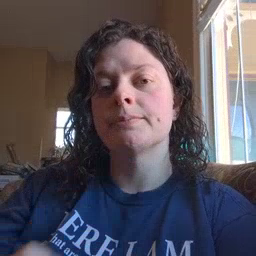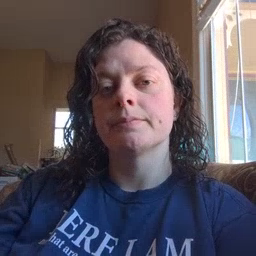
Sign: lips